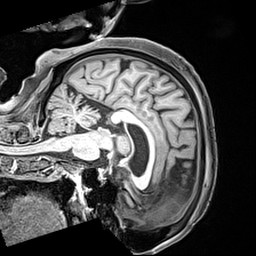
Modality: T1w
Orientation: sagittal
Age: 61
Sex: female
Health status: healthy
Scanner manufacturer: siemens
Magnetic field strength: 3 T
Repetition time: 2.4 s
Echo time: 0.00217 s